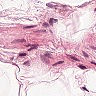
Metastatic tissue present: no